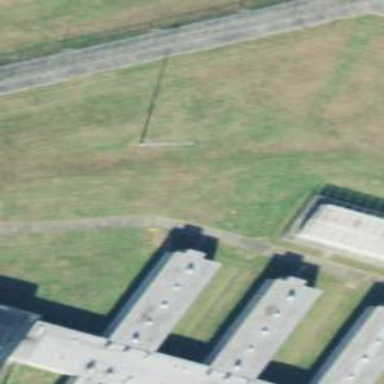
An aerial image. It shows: Mast structure.